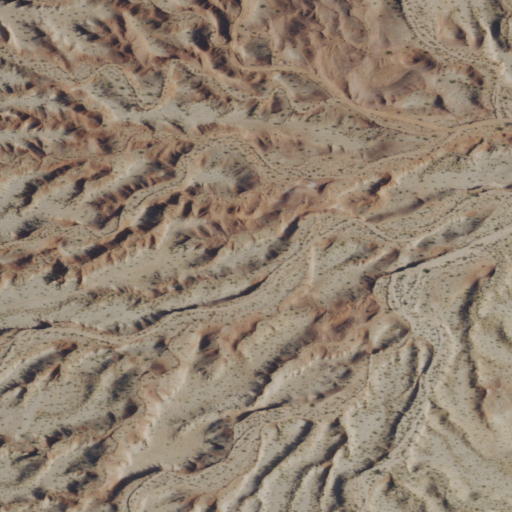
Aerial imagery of depression(s) in Nevada named The Bowl containing grassland and shrub